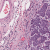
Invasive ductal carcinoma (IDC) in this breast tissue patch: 1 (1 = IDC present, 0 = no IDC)